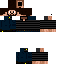
A male human skin with medium skin, wearing brown long hair dressed in a blue hoodie and black pants, featuring a closed mouth.